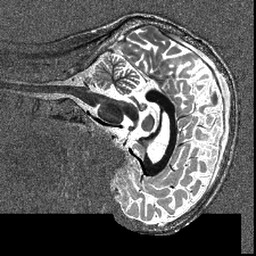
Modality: T1map
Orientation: sagittal
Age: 24
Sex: female